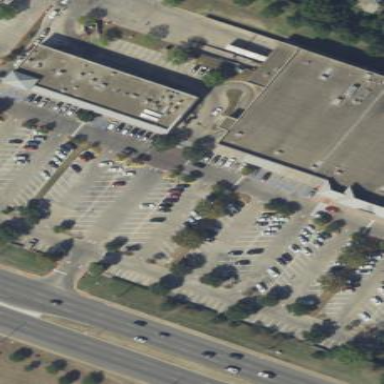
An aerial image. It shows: Parking area with asphalt surface.